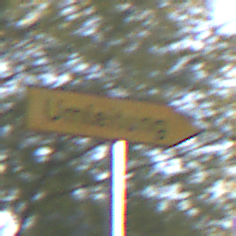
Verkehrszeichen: UmleitungswegweiserRechtsweisend
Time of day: SunriseSunset
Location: Outdoor (Urban)
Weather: PartlyCloudy
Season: Autumn
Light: Natural